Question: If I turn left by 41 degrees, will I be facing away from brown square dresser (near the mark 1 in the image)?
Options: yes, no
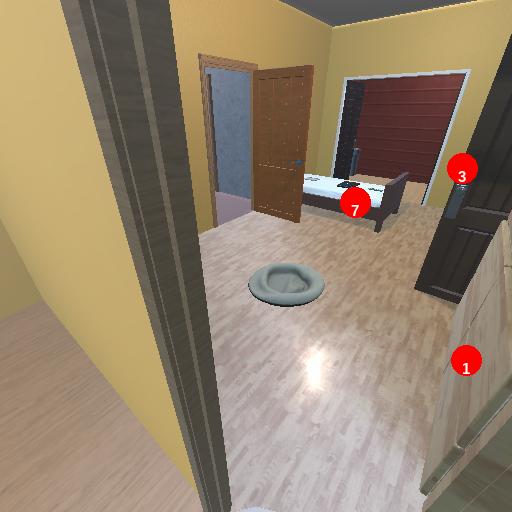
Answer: yes